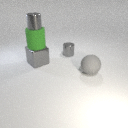
large gray metal cube below large green rubber cylinder